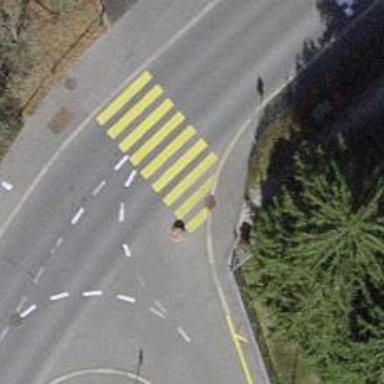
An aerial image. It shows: Marked road crossing.